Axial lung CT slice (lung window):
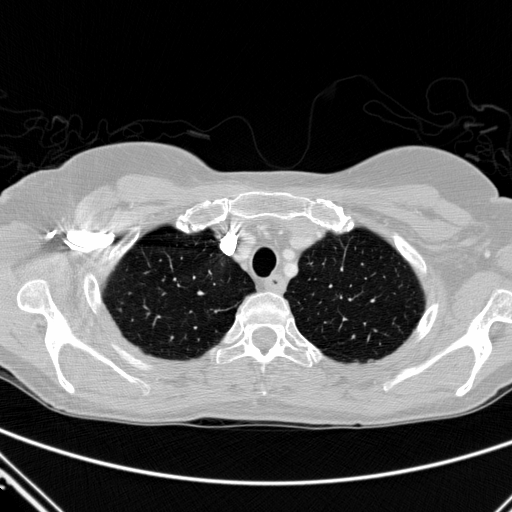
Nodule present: no